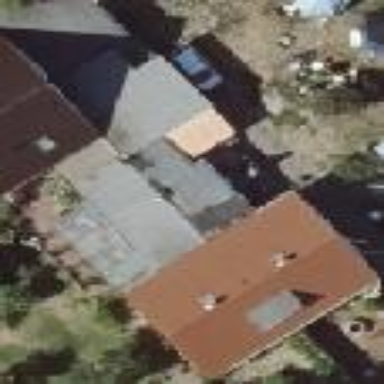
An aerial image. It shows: Detached building with gabled roof.